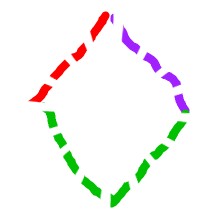
Shape: rhombus